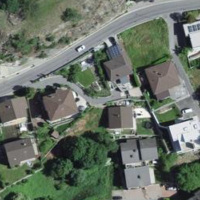
EUNIS habitat code: 55
Species observed at this site:
Stachys recta